Question: I have been modifying SourceBans to look more modern and I came into a little pickle
That is that I want the search field to be in the right below the links on the top like this:
Here's a live version of the current page: <URL>
Additional Resources:
- <URL>
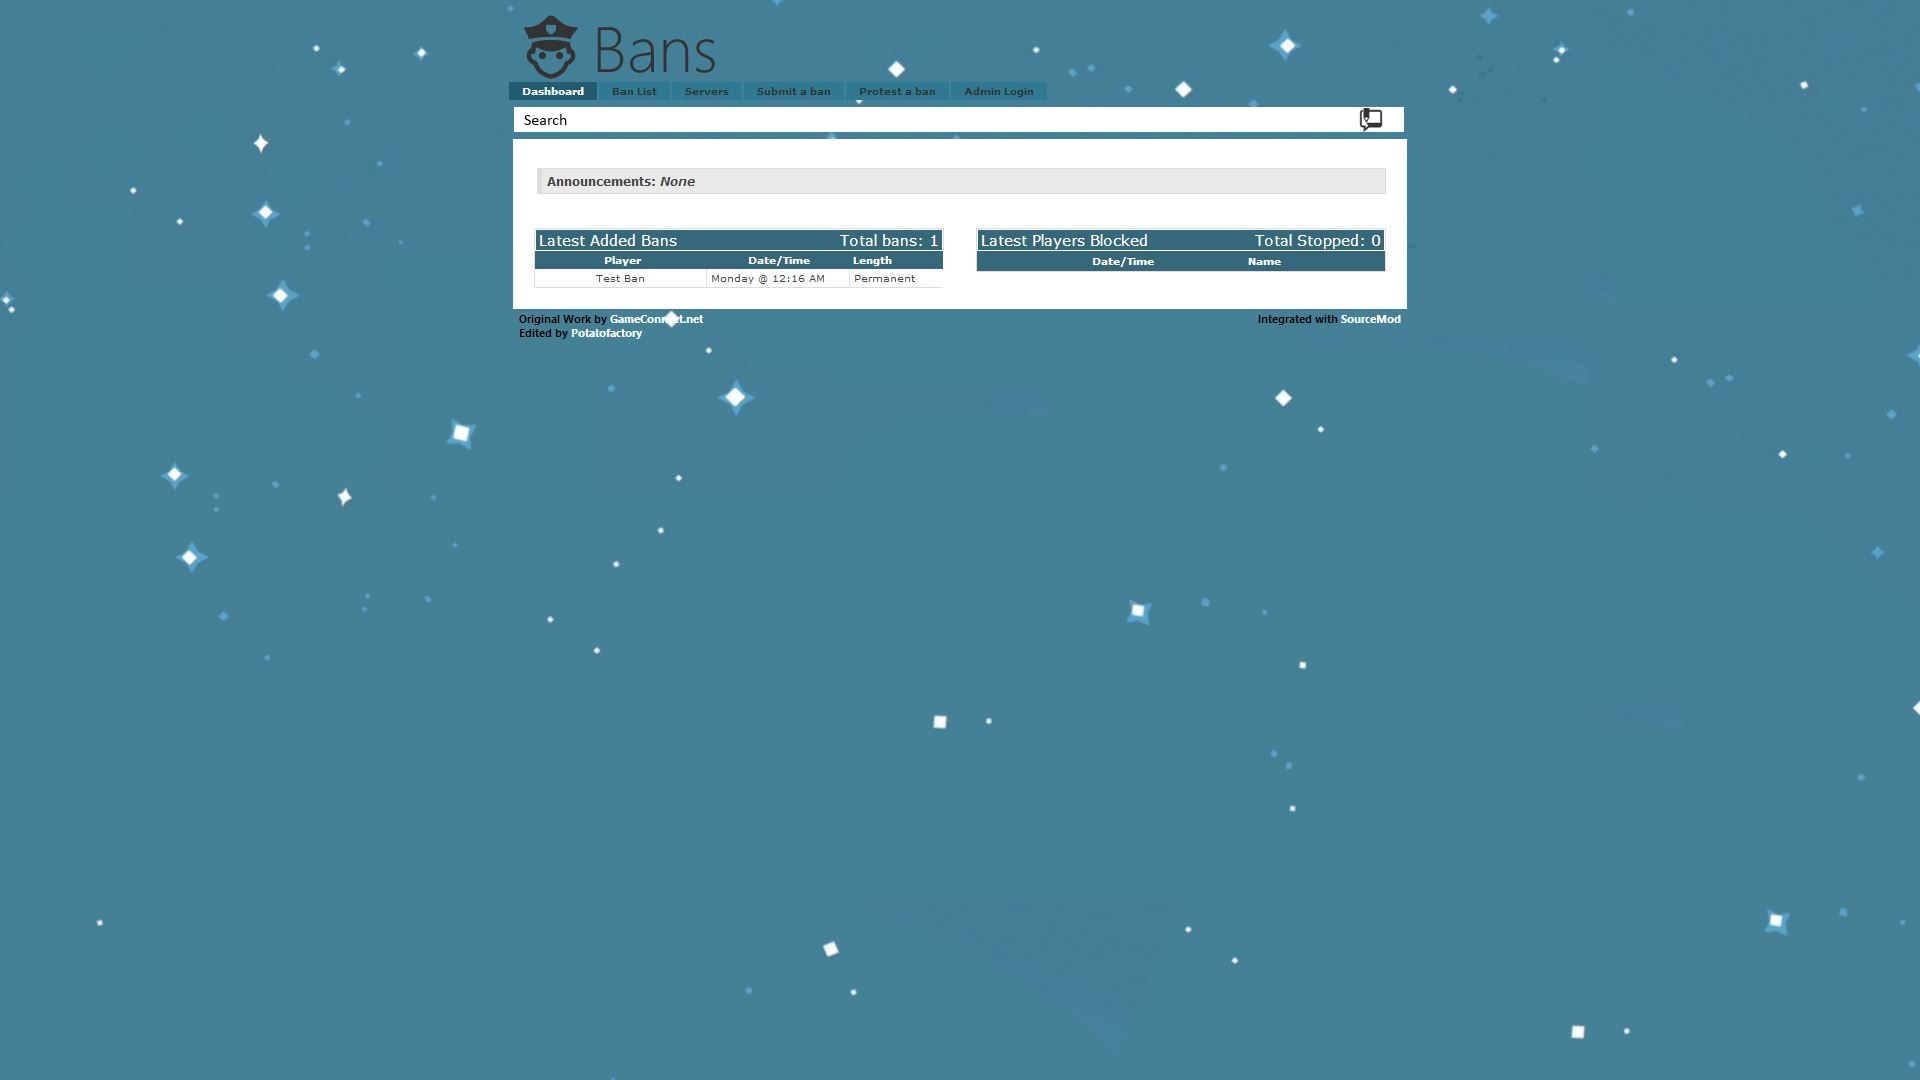
Answer: Add 'width: 100%' to the input and remove 'width: 300px; float: left;' from the '#search'.
That should fix it.